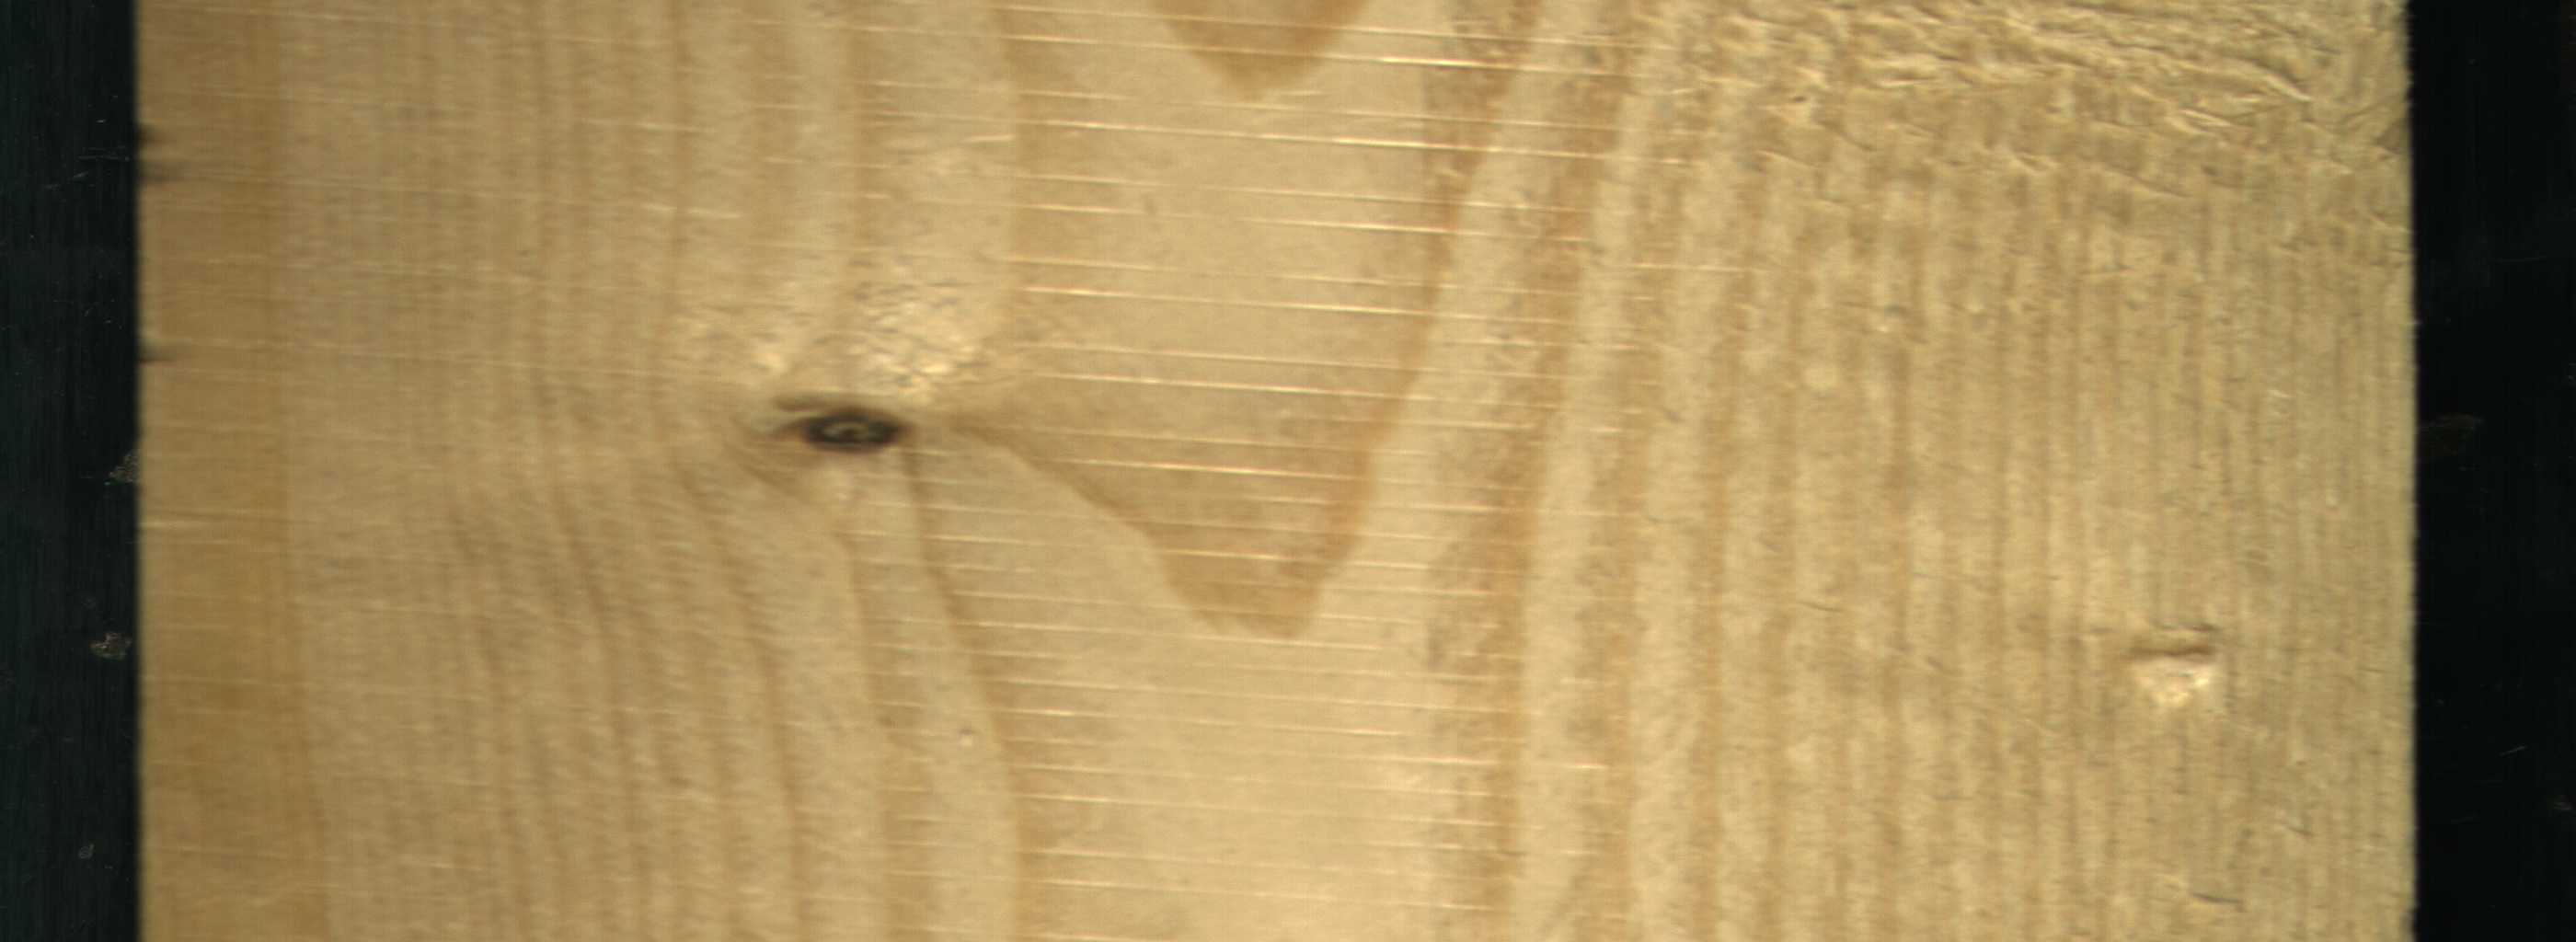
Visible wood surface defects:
resin
Dead_Knot
Live_Knot